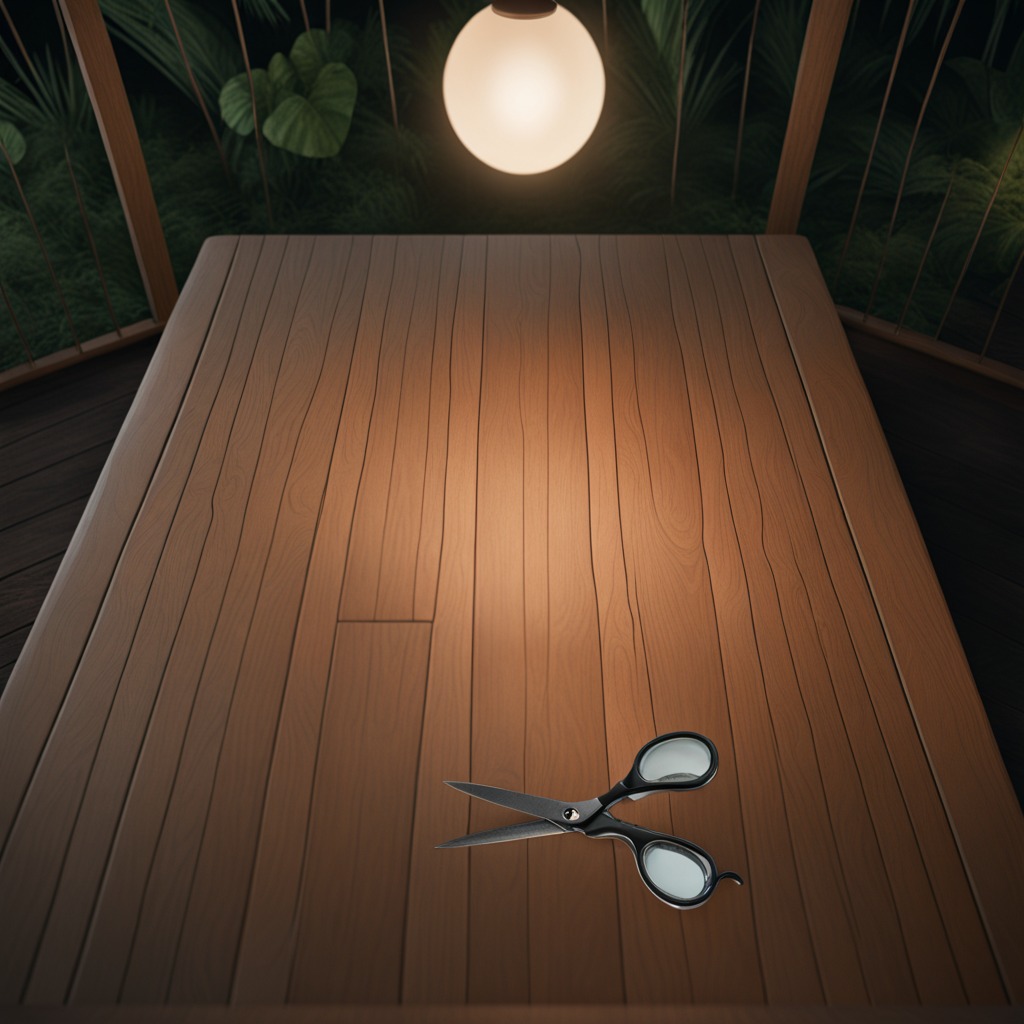
A scissor lying on the wooden table.